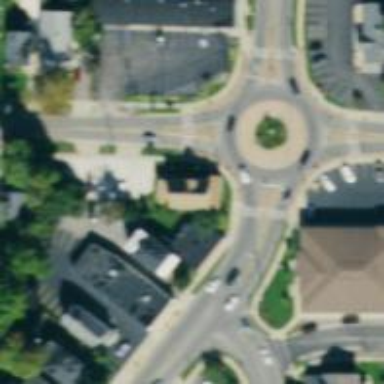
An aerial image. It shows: Roundabout on primary highway.